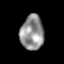
Tissue: lung
Cell type: Epithelial cells
Senescence score: 0.2379
Nuclear area (px): 787
Mean DAPI intensity: 146.703